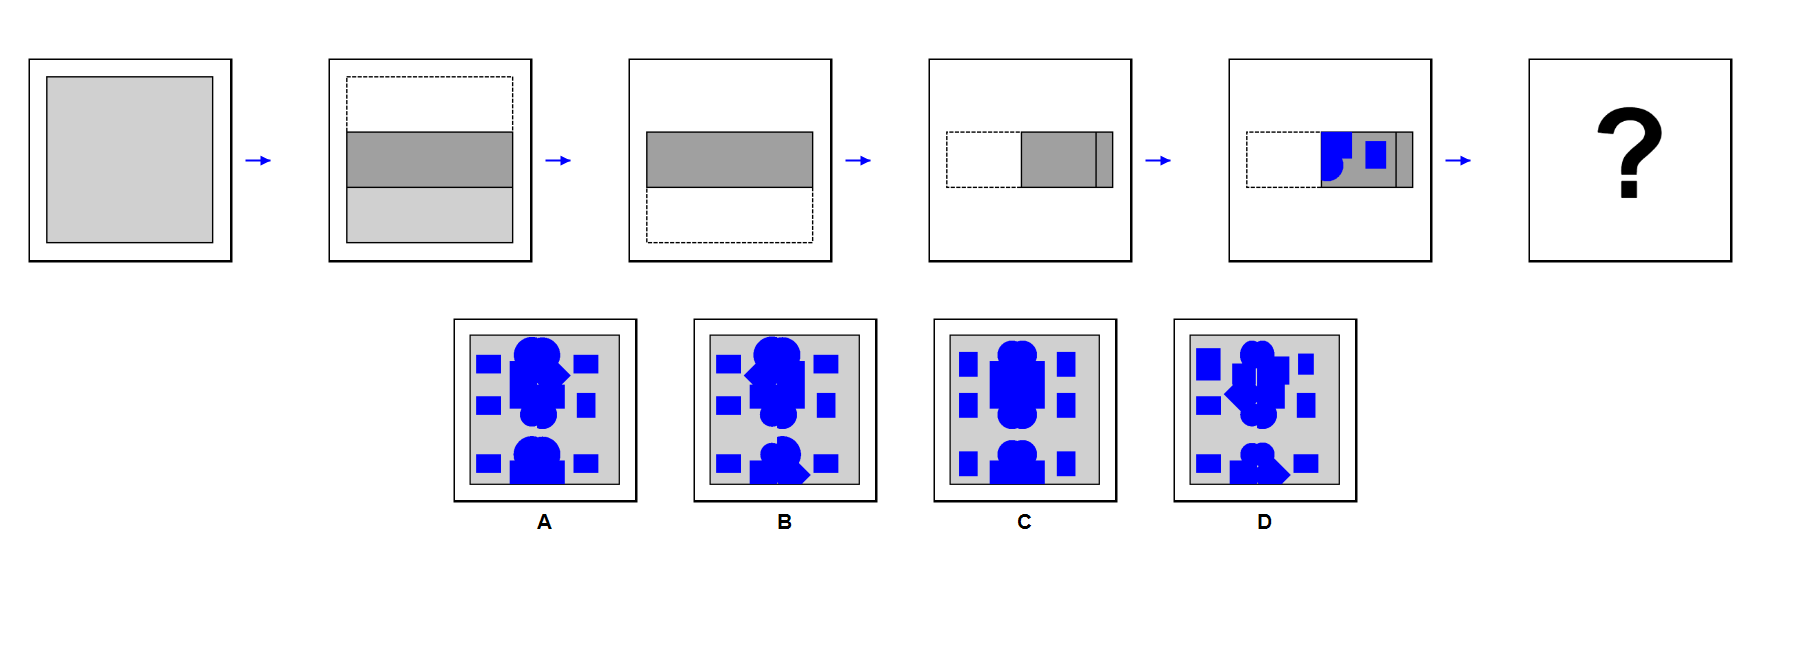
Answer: C